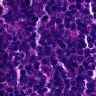
Metastatic tissue present: no